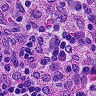
Metastatic tissue present: no